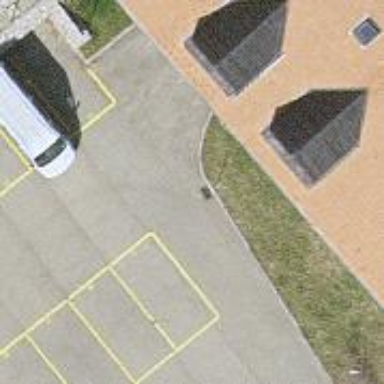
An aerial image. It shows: Road serving as parking aisle.